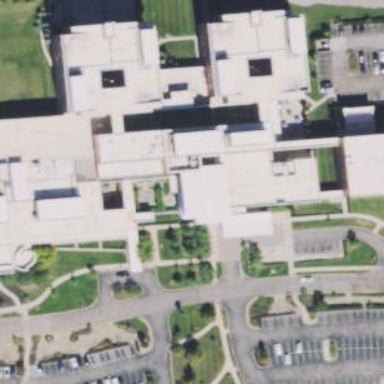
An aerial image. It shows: Hospital building.